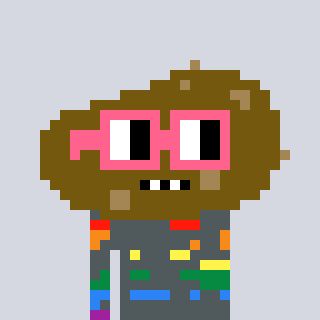
a pixel art character with square pink glasses, a potato-shaped head and a rust-colored body on a cool background